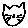
Label: cat